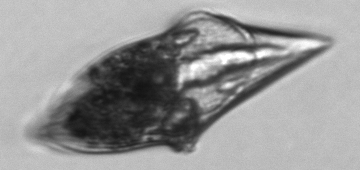
Label: Gyrodinium